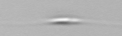
Label: Cylindrotheca_morphotype1